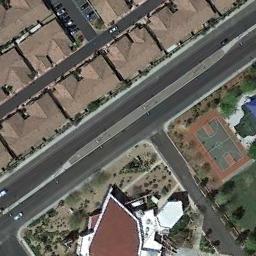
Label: basketball_court